Field crop: maize
Growth stage: 2
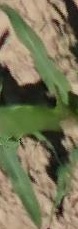
Species: maize